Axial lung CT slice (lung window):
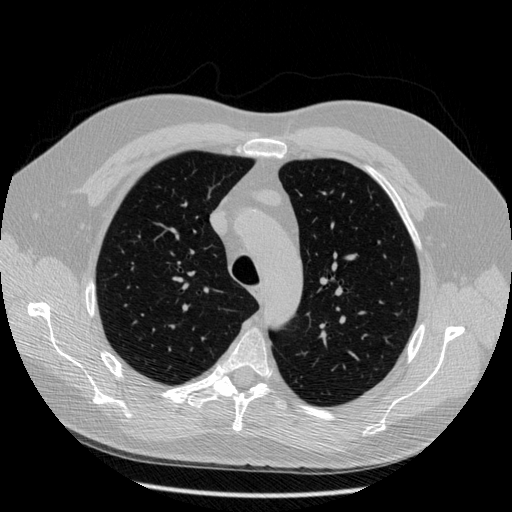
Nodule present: no